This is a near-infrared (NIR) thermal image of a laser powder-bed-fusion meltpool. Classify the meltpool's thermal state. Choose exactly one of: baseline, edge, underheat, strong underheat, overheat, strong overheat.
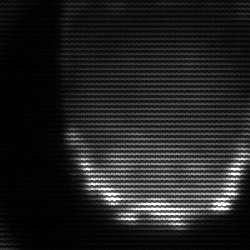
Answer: edge